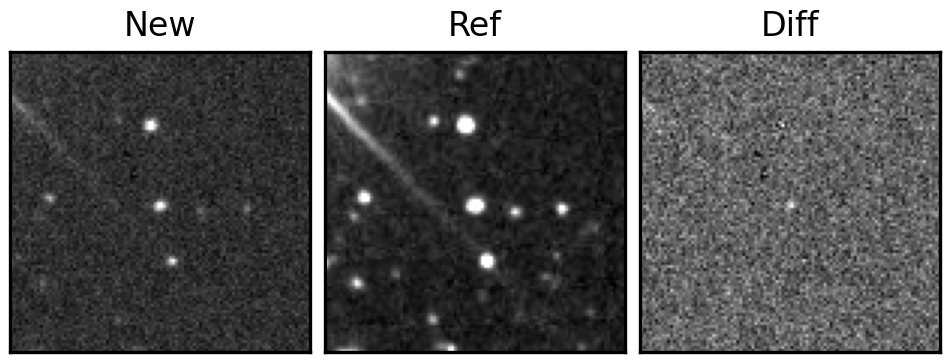
Label: real